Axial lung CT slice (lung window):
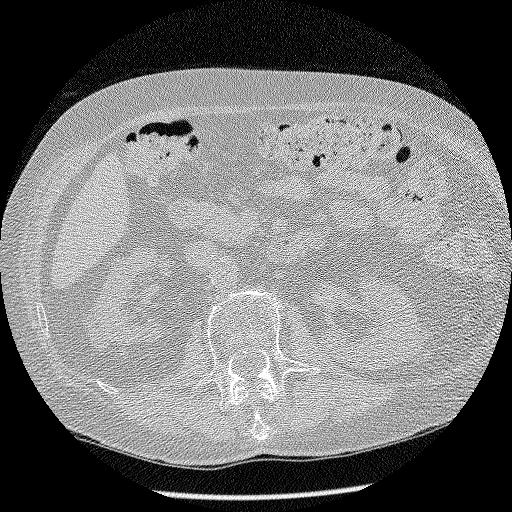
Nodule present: no